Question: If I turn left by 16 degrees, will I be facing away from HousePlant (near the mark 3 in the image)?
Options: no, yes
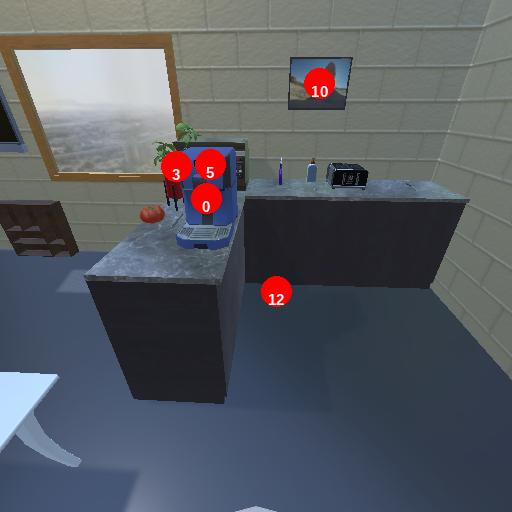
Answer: no